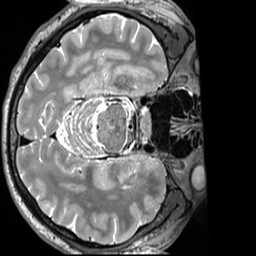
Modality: T2w
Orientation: axial
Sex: male